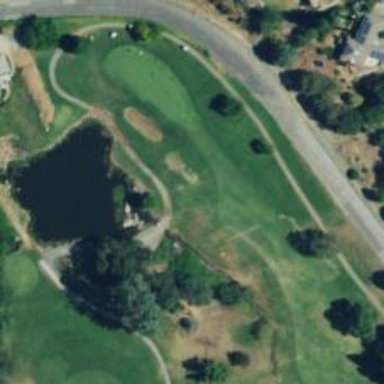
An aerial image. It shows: Pathway for golf carts.